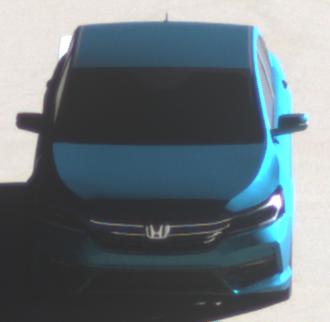
Make: Honda
Model: Accord Hybrid
Detailed model: 9. Generation
Model produced from: 2015
Model produced until: 2019
Doors: 4
Color: blue
Road condition: dry road
Daytime: sunrise or sunset
Contrast: high contrast